Question: I've recently create a new project with sbt in IDEA and got this

What's wrong with it? I have scala plugin installed and enabled and IDEA version is 14.
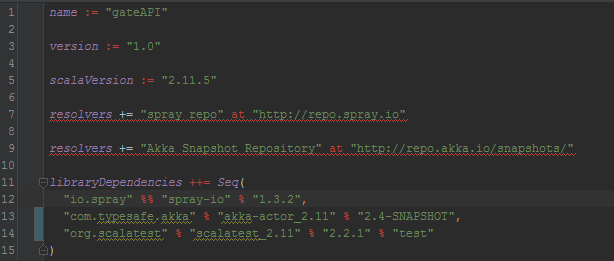
Answer: Ok, I've found a solution to resolve this problem. Here is the link: <URL>
You need to invalidate cahce and dsable old SBT plugin.
Caches invalidation: File > Invalidate Caches/Restatr